Field crop: maize
Growth stage: 2
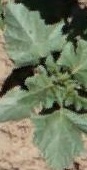
Species: datura